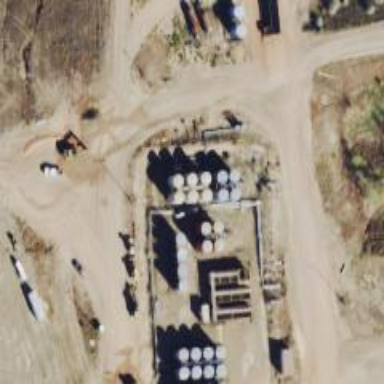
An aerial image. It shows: Storage tank with man-made structure.